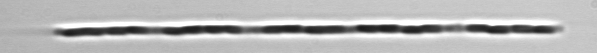
Label: Leptocylindrus